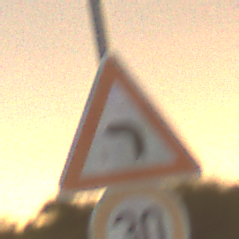
Verkehrszeichen: KurveLinks
Zusatzzeichen unten: Geschwindigkeit30
Umgebung: Outdoor, Nature
Tageszeit: Night
Wetter: Clear
Licht: Natural
Jahreszeit: NotSpecified
Kontrast: LowContrast